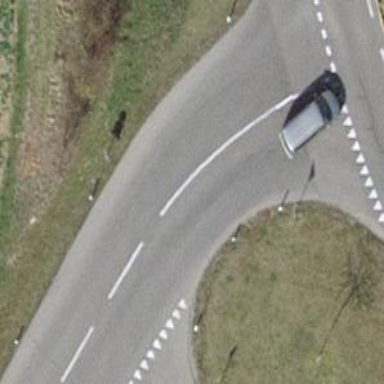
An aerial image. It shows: Tertiary road with asphalt surface.